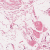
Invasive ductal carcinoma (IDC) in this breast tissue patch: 0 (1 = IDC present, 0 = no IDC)